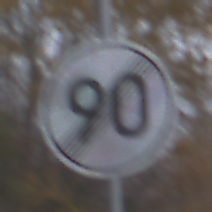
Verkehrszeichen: EndeGeschwindigkeit90
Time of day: MorningAfternoon
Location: Outdoor (Nature)
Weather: Overcast
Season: NotSpecified
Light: Natural